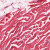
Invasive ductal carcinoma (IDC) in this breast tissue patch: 0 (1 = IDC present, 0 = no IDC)